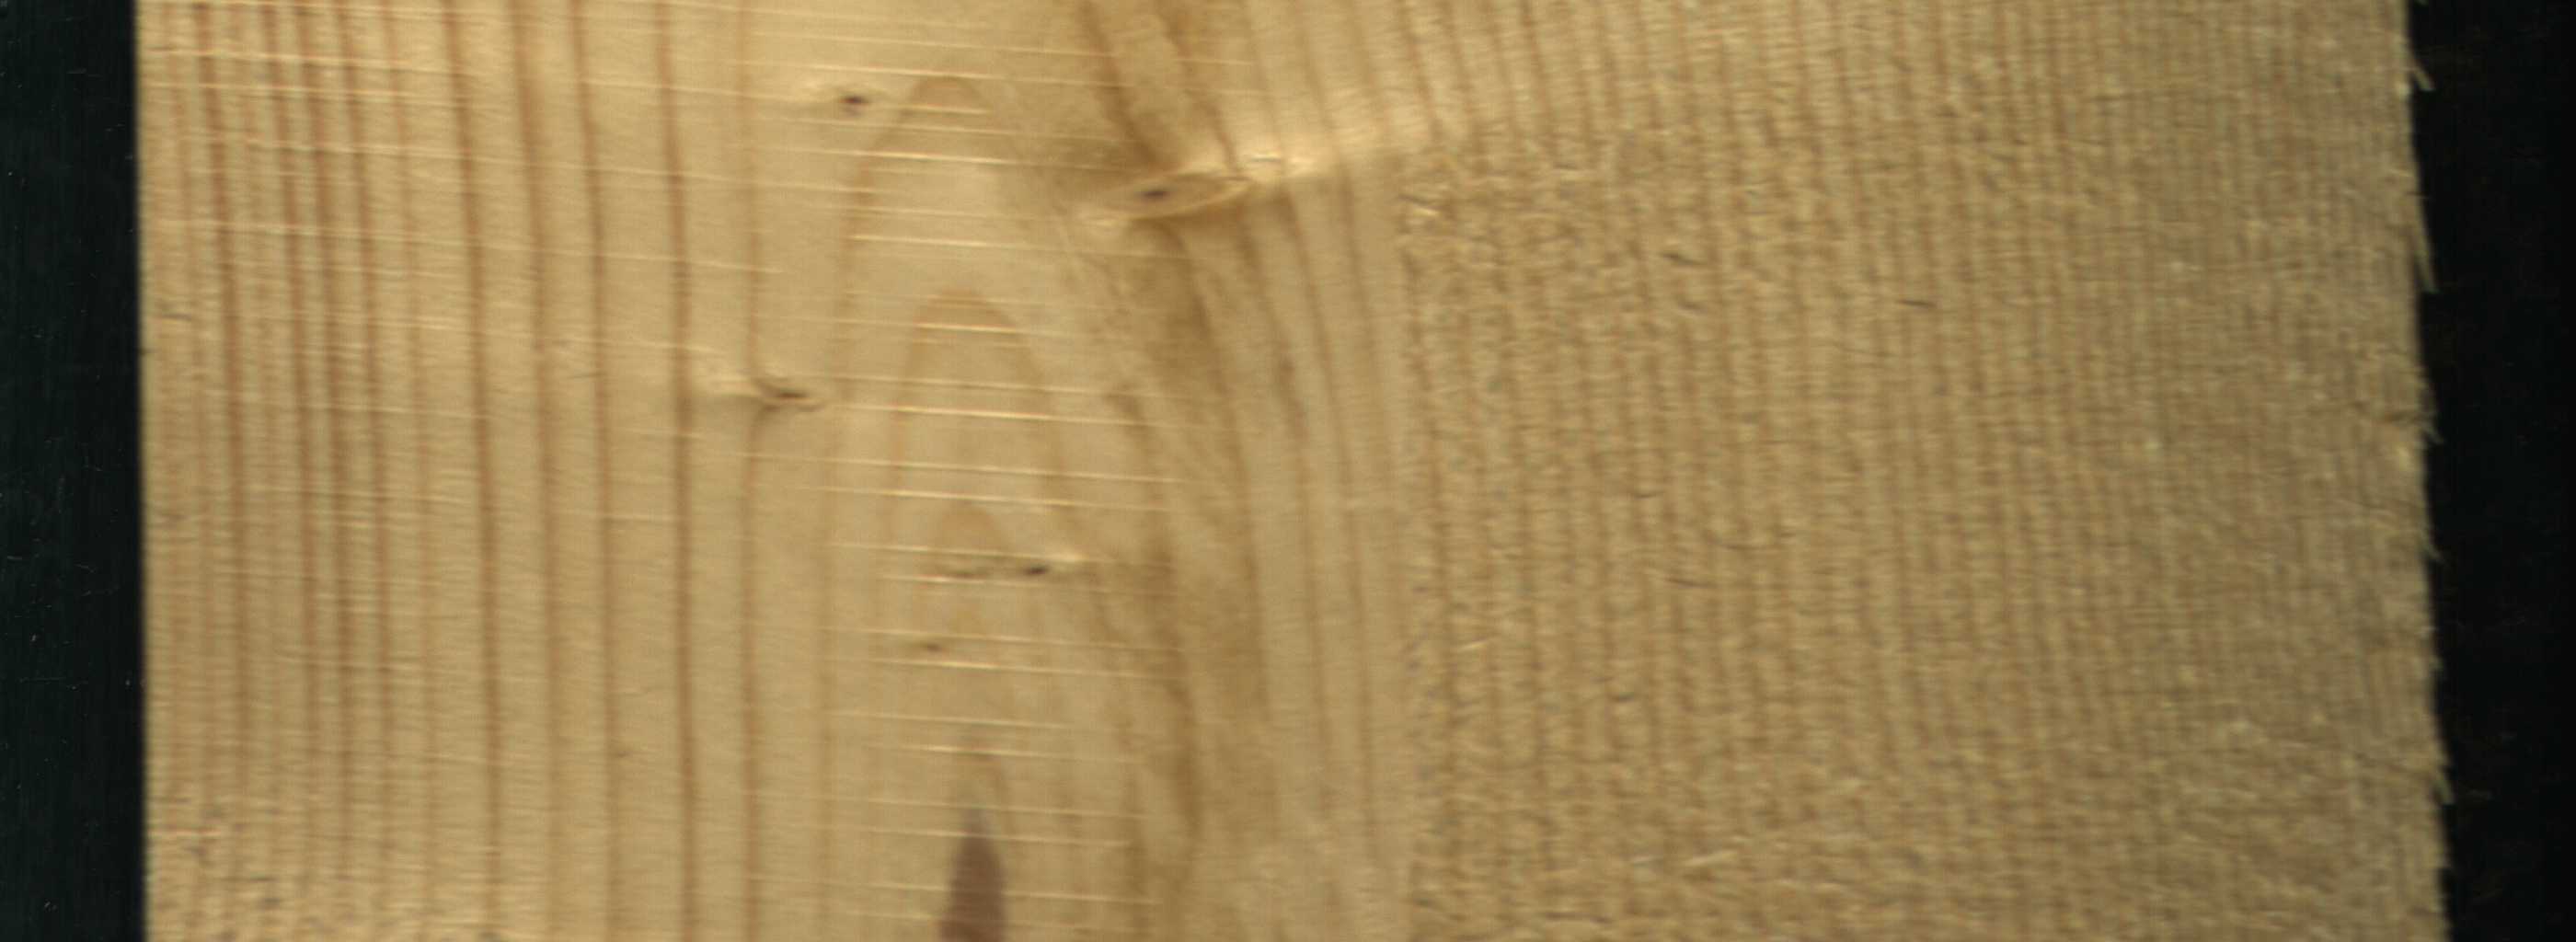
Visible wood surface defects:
Marrow
Live_Knot
Live_Knot
Live_Knot